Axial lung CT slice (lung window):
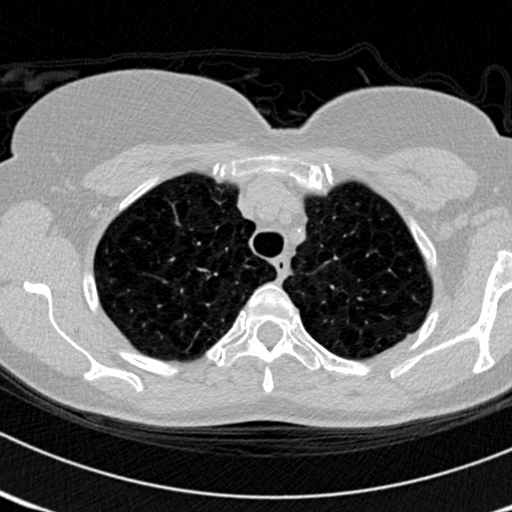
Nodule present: no